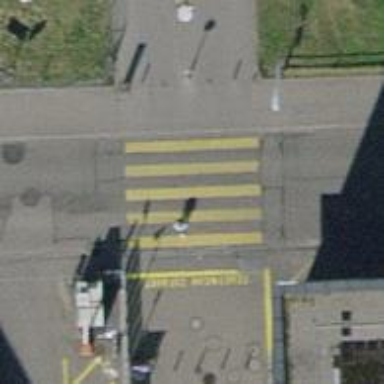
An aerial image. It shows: Marked zebra crossing on the road.